Interaction volume radius: 5 \u00c5
Interaction volume height: 15 \u00c5
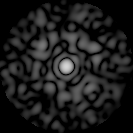
Disorder parameter: 0.7969